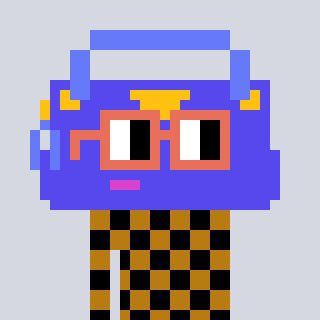
a pixel art character with square orange glasses, a bag-shaped head and a gold-colored body on a cool background